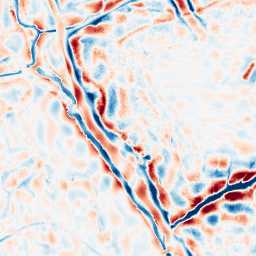
Category: wavelet
Decomposition family: wavelet_dwt
Decomposition parameters: wavelet: db8
level: 4
Upsampling method: lanczos
Upsampling parameters: scale: 4
Upsampling scale: 4